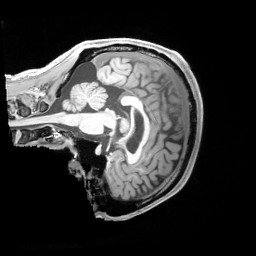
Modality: T1w
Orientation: sagittal
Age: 21
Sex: male
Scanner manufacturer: siemens
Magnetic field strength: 3 T
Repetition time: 2.53 s
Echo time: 0.00326 s